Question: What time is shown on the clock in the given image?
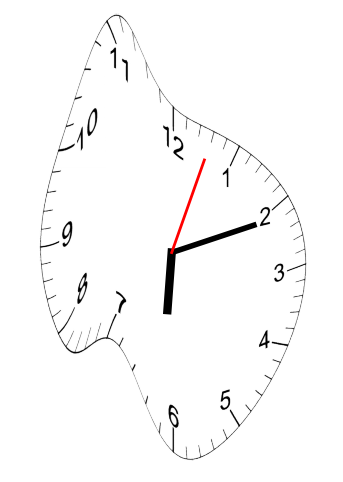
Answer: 06:11:03